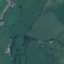
Land use / land cover class: Pasture